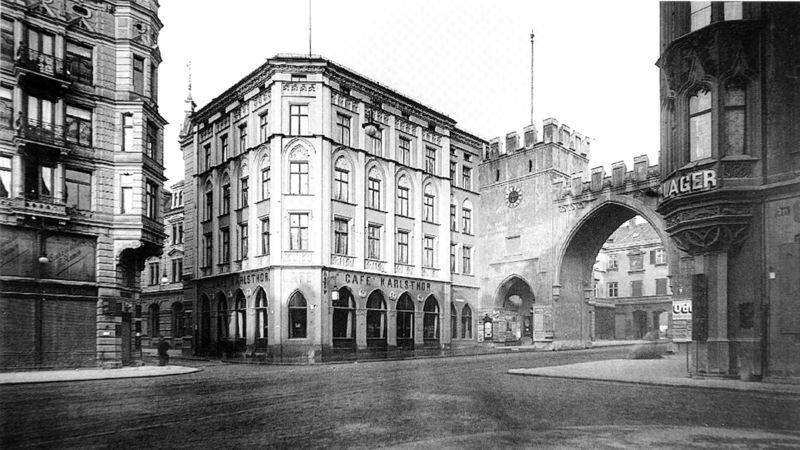
Titel: Karlstor in München (um 1900)
Künstler: Arnold Zenetti
Standort: München
Institution: Karlstor
Schlagwörter: himmel, mann, wasser, weiß, stadt, cafe, fenster, grau, hell, licht, paris, schwarz, strasse, säulen, dach, gebäude, haus, weg, alt, architektur, geschichte, mensch, bild, häuser, morgen, spiegelung, einsam, klassizismus, person, gotik, turm, deutschland, schrift, ecke, ansicht, bogen, fassade, fassaden, gasse, türen, moderne, flächen, leer, verlassen, dächer, mauer, geschäfte, platz, uhr, durchgang, geschlossen, menschenleer, tor, zinnen, foto, fotografie, photographie, regen, stadtansicht, bögen, erker, wohnhaus, berlin, burg, bayern, bürgersteig, gehsteig, türme, münchen, palast, torbogen, kreuzung, restaurant, schwarz-weiss, künstler, asphalt, gehweg, plakat, arkaden, sonntag, photo, poster, halbrund, stadttor, gesims, eck, spitzbogen, historismus, stadtmauer, geschosse, karl, tpr, fotographie, klassik, stachus, strassenecke, bauten, gründerzeit, zinne, historisch, lager, wohnungen, antenne, plakate, fahnenstange, stadtbild, sockelgeschoss, gebaude, karlstor, bürklein, neugotik, prag, neoromanik, nässe, großstadt, karlsplatz, aachen, abgeschrägt, cafe karlstor, cafee, café karlsthor, gebaede, historische aufnahme, karlsthor, kaufinger tor, kaufingerstrasse, paries, platz architektur, prague, viergeschossig, klasizismus, affische, kloche